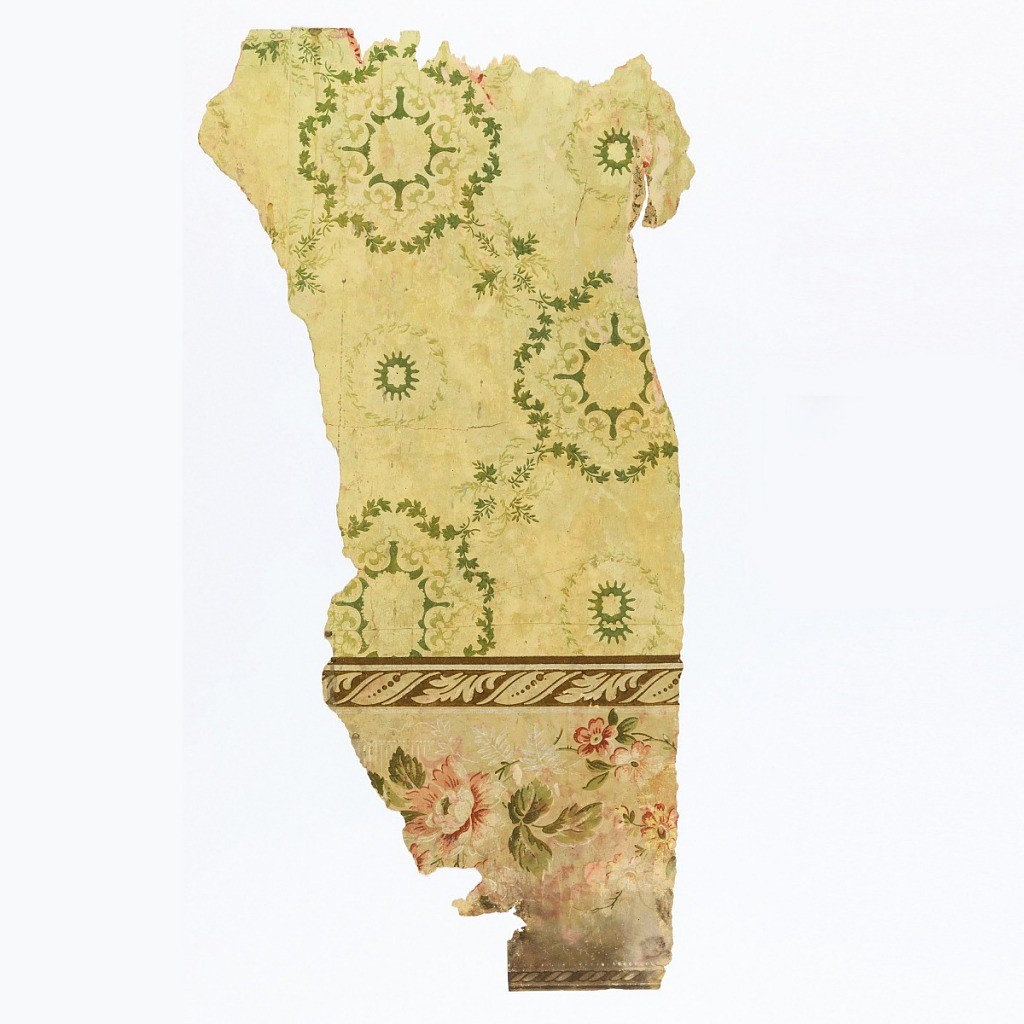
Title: Sidewall
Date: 1880–85
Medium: Machine-printed
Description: Medallions of dark and medium green with geometric floral motif in center. Portions of design are picked out with powdered mica. Small circles are between the large medallions which are connected with floral sprays. The border has a continuous rose design with portions in mica. A narrow rope band is at top and a wider band of stylized leaves in a diagonal arrangement is at the bottom. The wallpaper was the second layer from top six layers found in the old Jacob Ruf farmhouse, Kaaterskill Junction, New York.